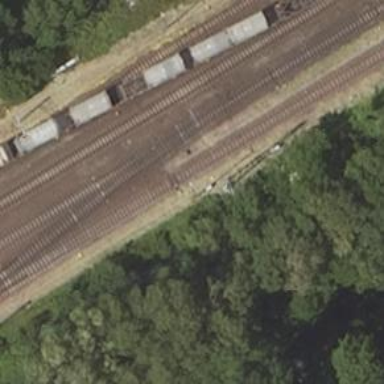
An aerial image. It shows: Wedge is used for the railway derail.